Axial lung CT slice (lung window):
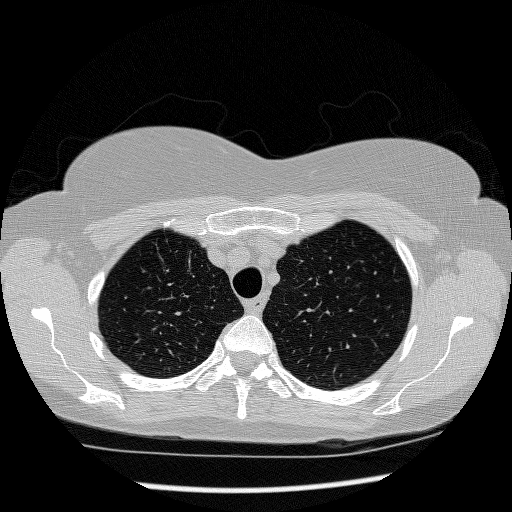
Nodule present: no